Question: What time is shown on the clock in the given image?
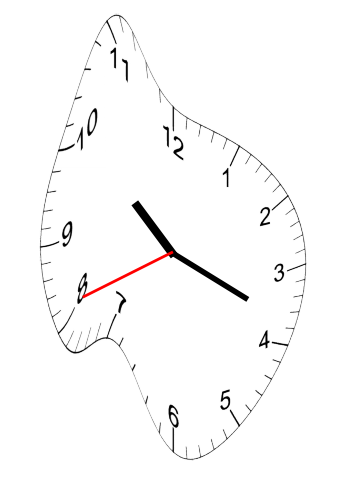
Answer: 10:18:41